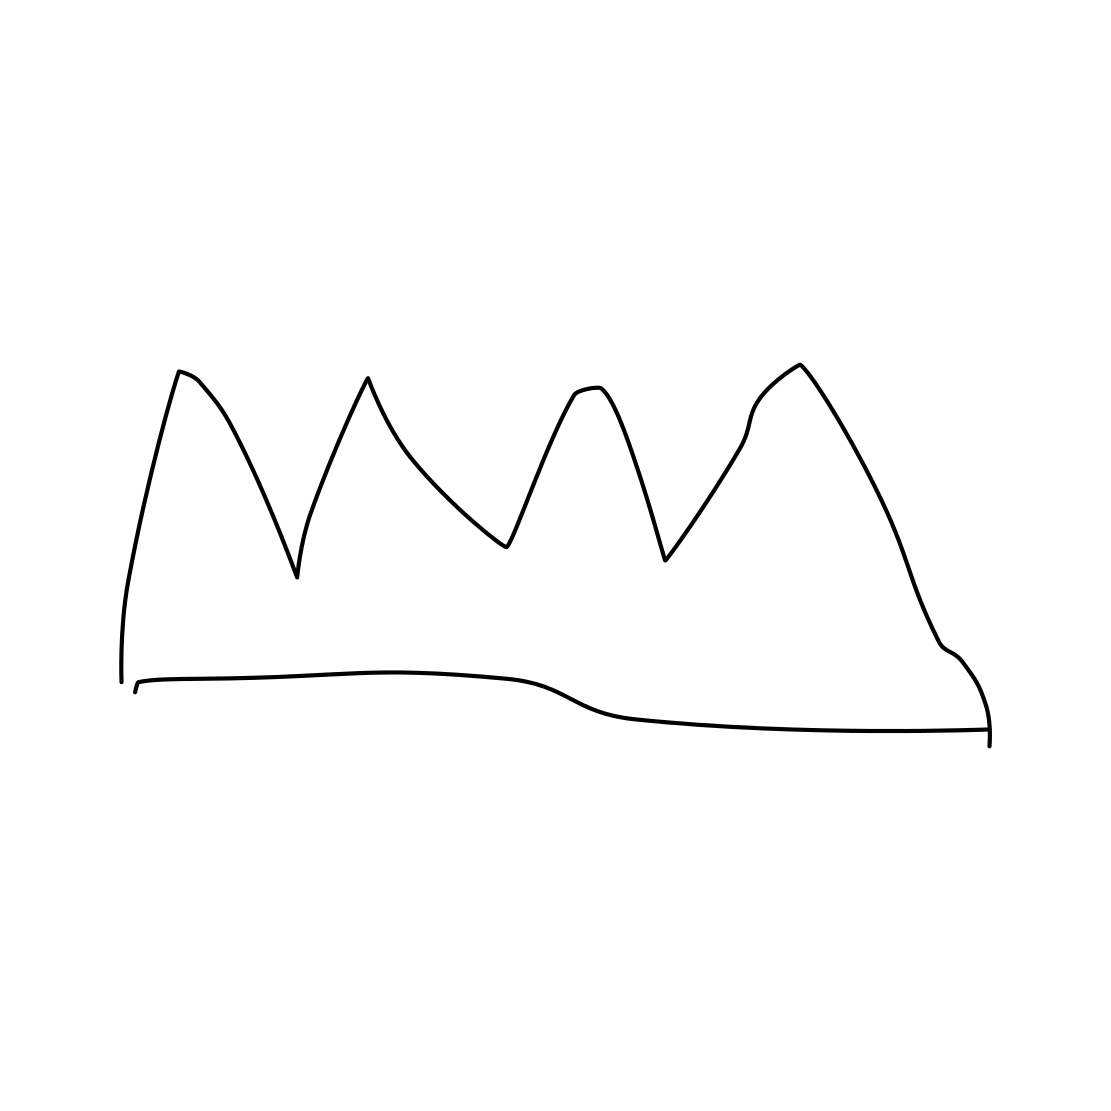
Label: crown